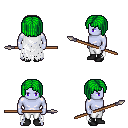
a pixel art fantasy rpg character, male body template, dark elf, purple skin, white tattered cape, white pants, green pageboy hairstyle, black shoes, spear, four views (front, back, left, right), 2x2 character sprite sheet, small pixel art, hard edges, no anti-aliasing